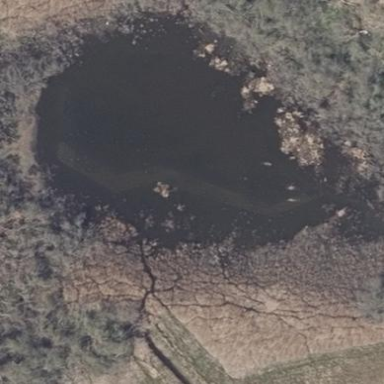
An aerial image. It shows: Peaceful pond surrounded by nature.